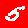
Digit: 5